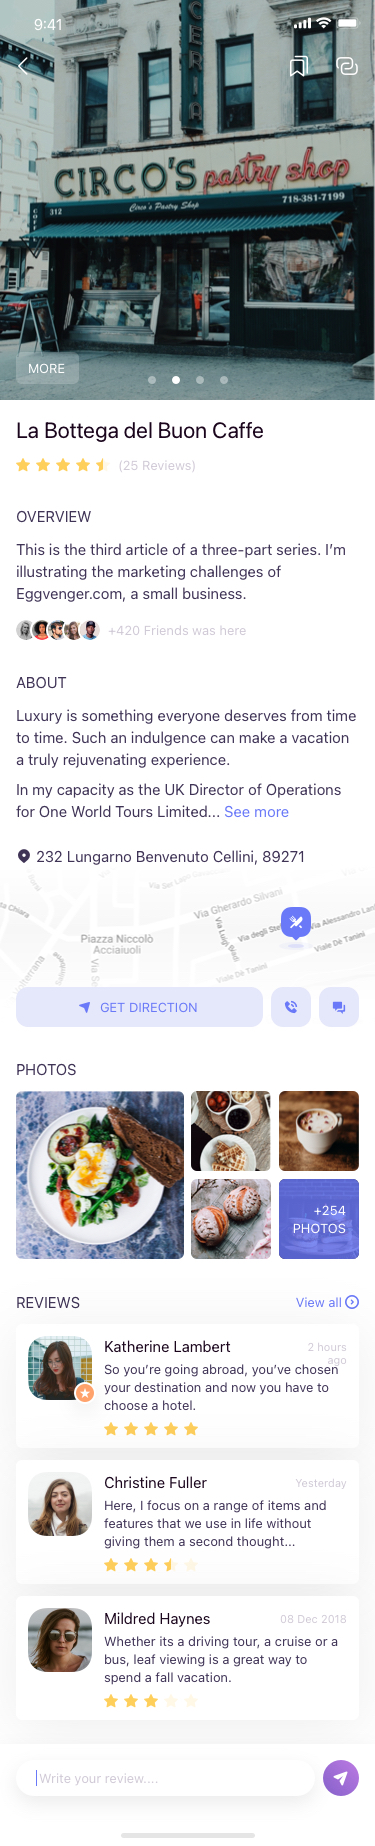
Text in this UI design:
get direction
232 Lungarno Benvenuto Cellini, 89271
Photos
+254
PHOTOS
(25 Reviews)
La Bottega del Buon Caffe
Overview
This is the third article of a three-part series. I’m illustrating the marketing challenges of Eggvenger.com, a small business.
+420 Friends was here
about
Luxury is something everyone deserves from time to time. Such an indulgence can make a vacation a truly rejuvenating experience.
In my capacity as the UK Director of Operations for One World Tours Limited... See more
reviews
Katherine Lambert
2 hours ago
So you’re going abroad, you’ve chosen your destination and now you have to choose a hotel.
Christine Fuller
Yesterday
Here, I focus on a range of items and features that we use in life without giving them a second thought...
Mildred Haynes
08 Dec 2018
Whether its a driving tour, a cruise or a bus, leaf viewing is a great way to spend a fall vacation.
more